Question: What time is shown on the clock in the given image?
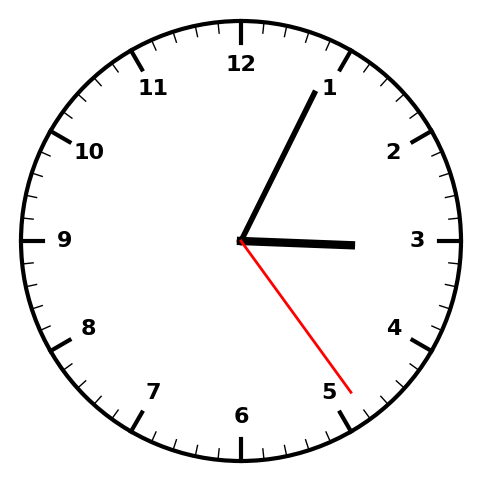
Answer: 03:04:24